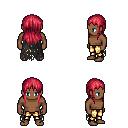
a pixel art fantasy rpg character, male body template, human, dark skin, black tattered cape, gold greaves, ruby red unkempt hairstyle, four views (front, back, left, right), 2x2 character sprite sheet, small pixel art, hard edges, no anti-aliasing